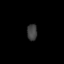
Tissue: lung
Cell type: Myeloid cells
Senescence score: 0.5603
Nuclear area (px): 162
Mean DAPI intensity: 63.617